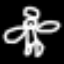
Label: angel